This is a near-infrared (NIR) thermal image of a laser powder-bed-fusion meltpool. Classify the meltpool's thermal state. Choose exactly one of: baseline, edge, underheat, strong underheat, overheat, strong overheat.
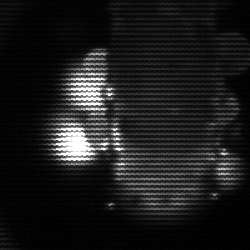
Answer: strong underheat